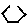
Label: hexagon